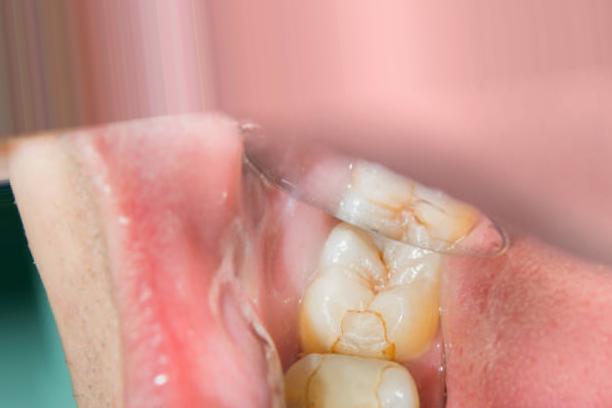
Condition: Caries